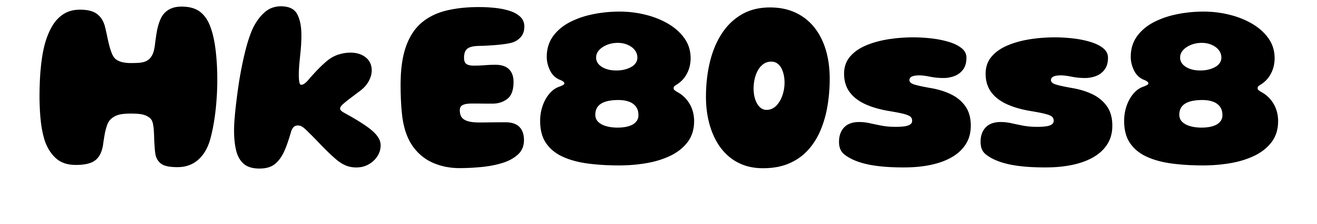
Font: Gluten_ExtraBold